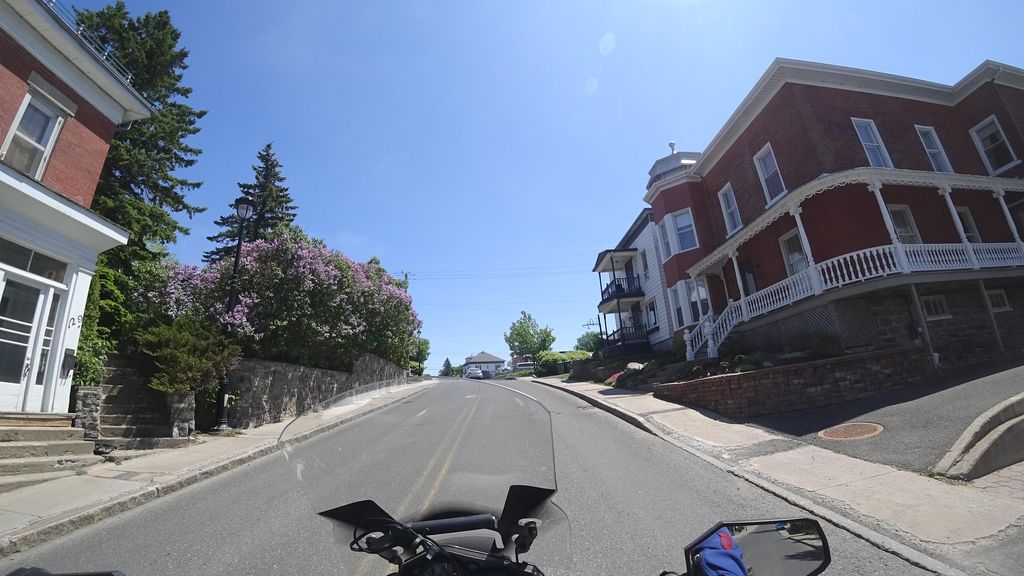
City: quebec_city